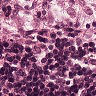
Metastatic tissue present: no